Question: In my project i integrate the RESTkit in my application for that i follow below post url
<URL>
In that one screen given for the sets the target of another application.
but in that this tutorial made into the xcode 3 while i use the xcode 4.3.1,
Below image shows the sets the target of a application in xcode3 then how to sets taget into xcode4.

Thanks in advance,
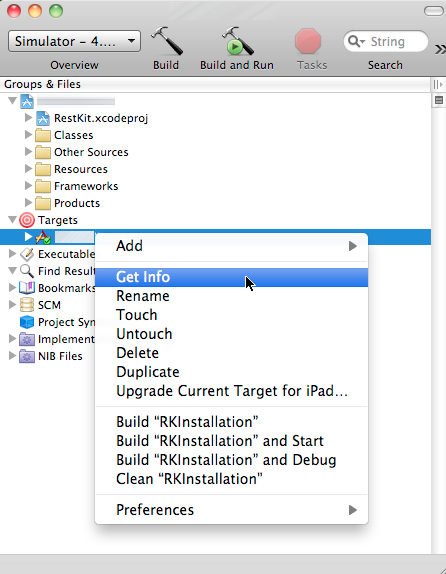
Answer: Finally Found the Problem after Some R&D.
followings are the steps to Add the target into xcode 4.3.1